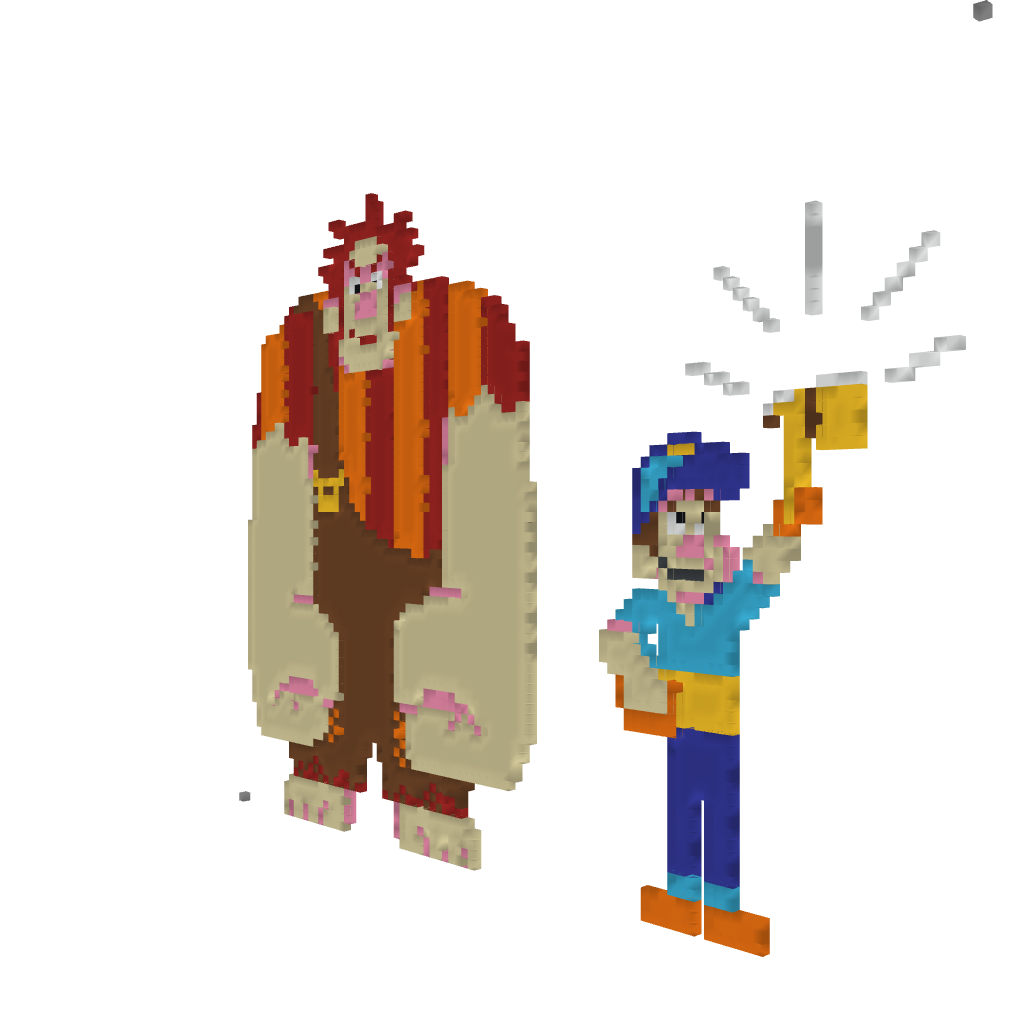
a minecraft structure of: Wreck it Ralph and Fix it Felix - By Cybersneeze